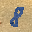
Label: 8